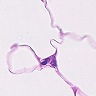
Metastatic tissue present: no